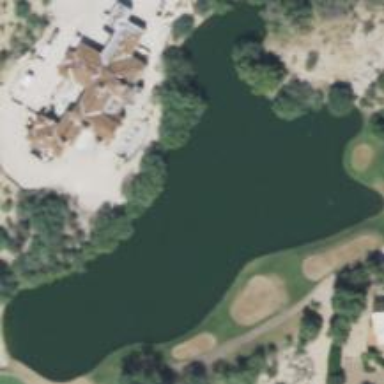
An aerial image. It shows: Picturesque scene of golf course with lateral water hazard.